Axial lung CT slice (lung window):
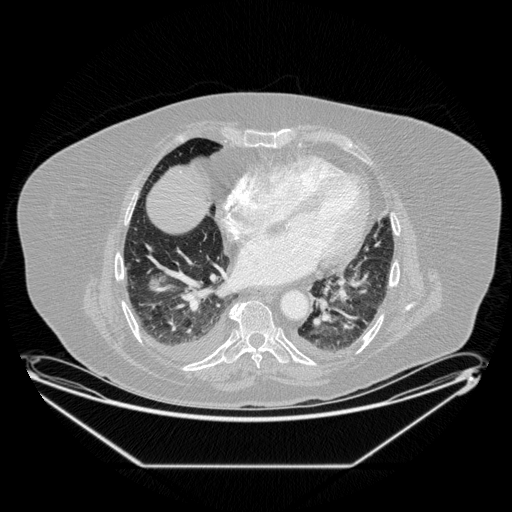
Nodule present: yes
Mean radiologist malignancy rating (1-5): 4.25